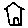
Label: house